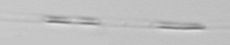
Label: Leptocylindrus